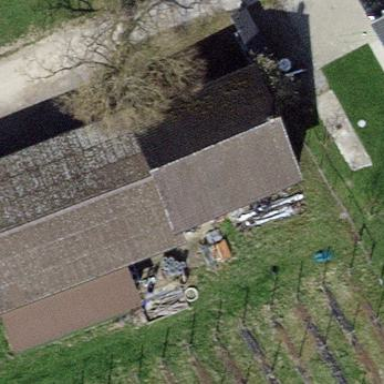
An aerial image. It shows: Simple house.